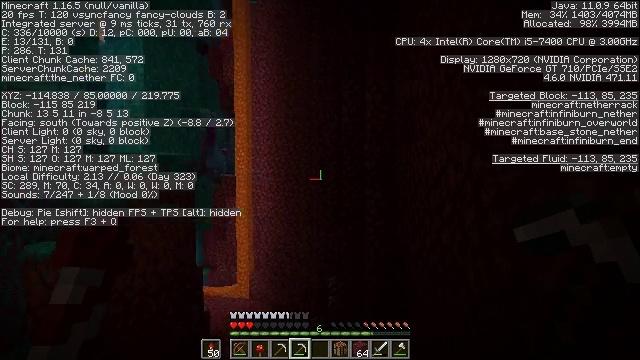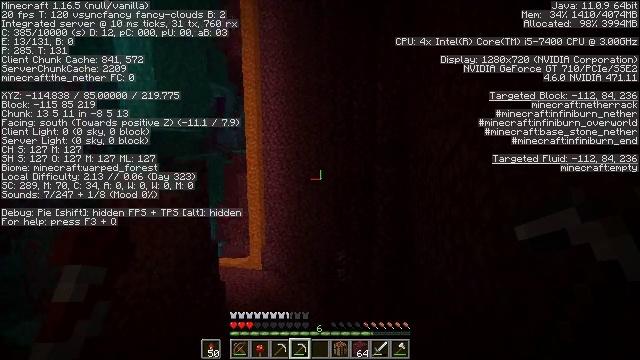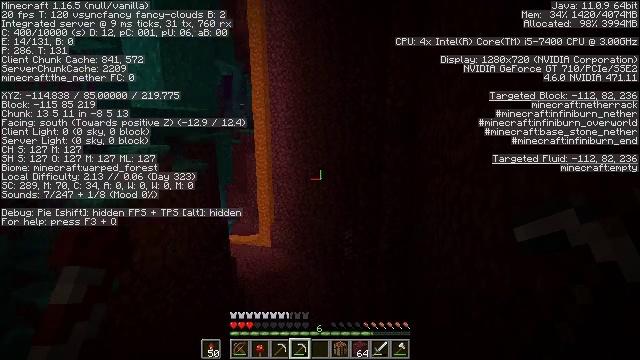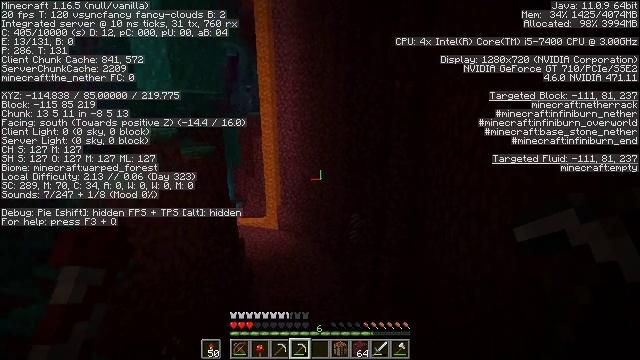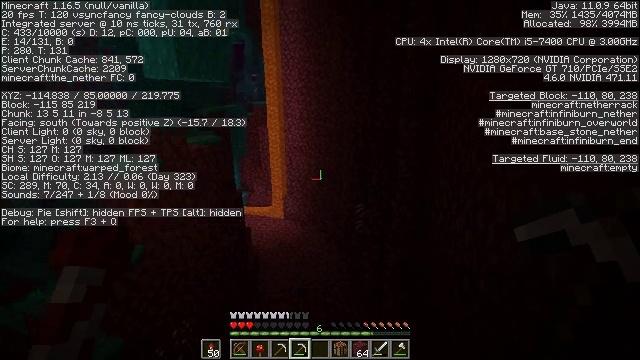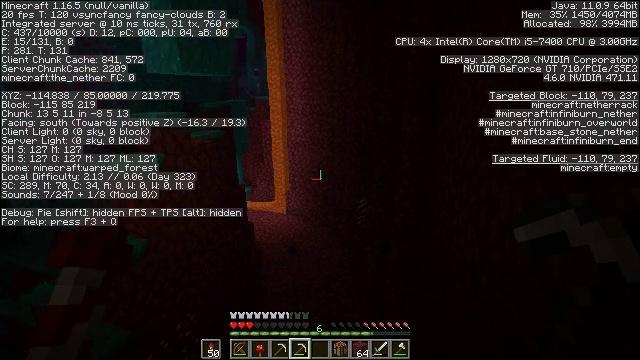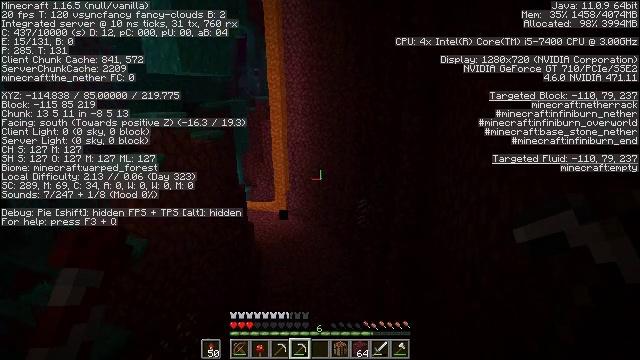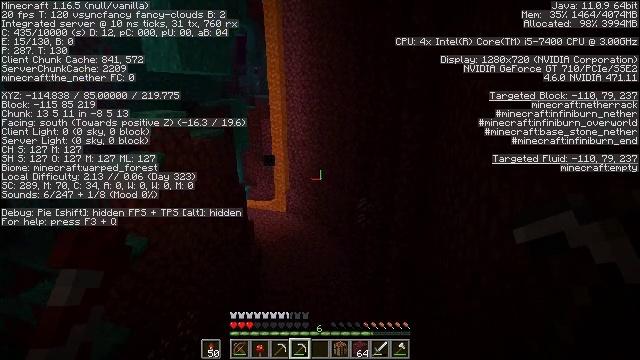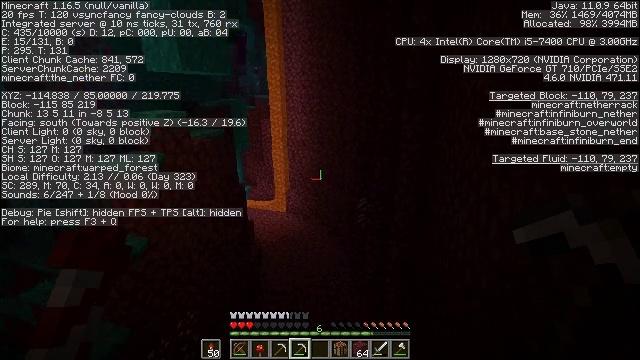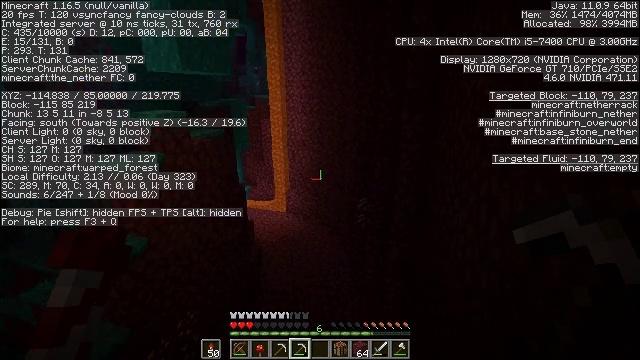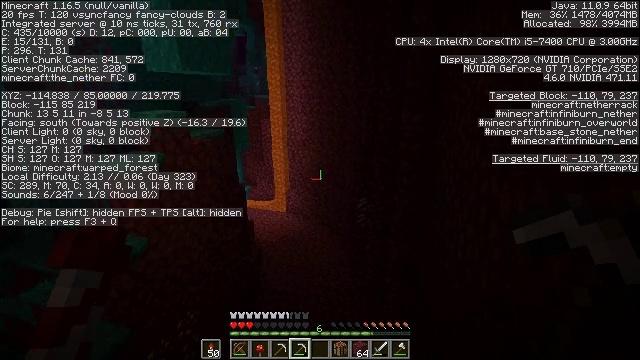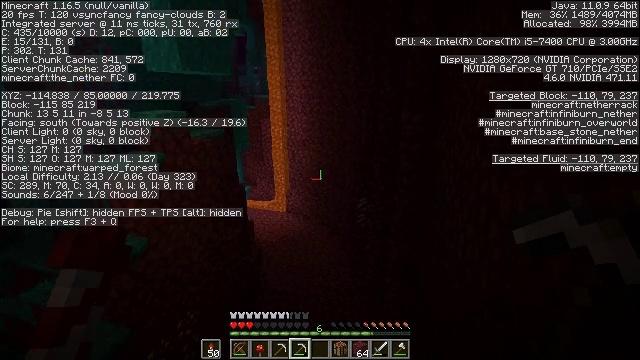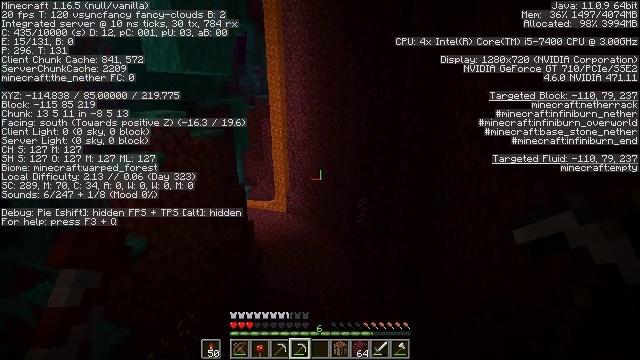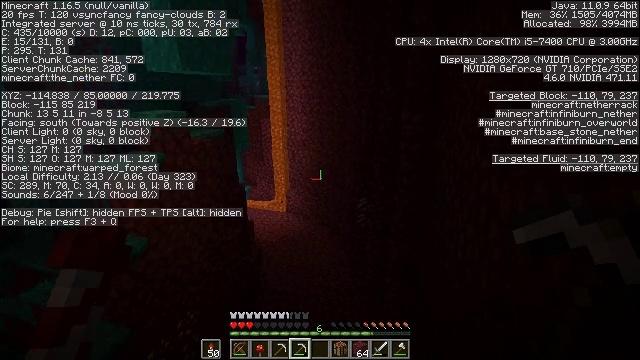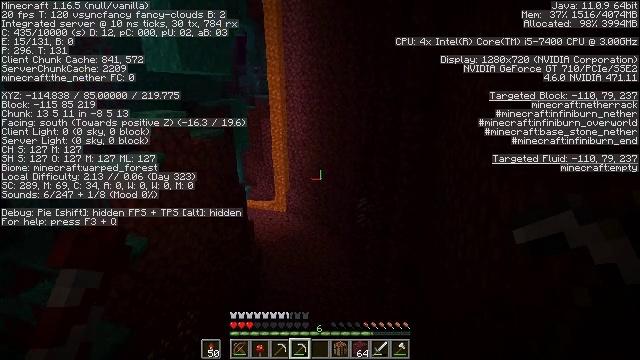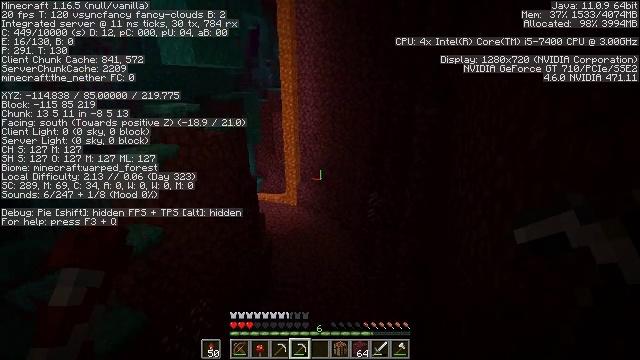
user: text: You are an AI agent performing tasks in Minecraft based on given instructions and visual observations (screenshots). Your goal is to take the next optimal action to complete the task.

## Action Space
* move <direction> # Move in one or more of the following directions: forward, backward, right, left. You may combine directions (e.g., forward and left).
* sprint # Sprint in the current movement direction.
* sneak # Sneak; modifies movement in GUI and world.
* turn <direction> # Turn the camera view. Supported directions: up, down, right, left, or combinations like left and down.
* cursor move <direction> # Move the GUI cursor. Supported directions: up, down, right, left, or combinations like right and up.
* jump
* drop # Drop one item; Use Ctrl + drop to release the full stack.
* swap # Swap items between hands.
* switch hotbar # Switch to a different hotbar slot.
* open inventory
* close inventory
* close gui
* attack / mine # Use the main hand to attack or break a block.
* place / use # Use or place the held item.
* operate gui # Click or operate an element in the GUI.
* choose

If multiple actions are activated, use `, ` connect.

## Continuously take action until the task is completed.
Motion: motion action
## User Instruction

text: Gather nether gold ore using a pickaxe.
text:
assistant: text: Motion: turn left and down
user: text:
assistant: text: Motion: turn left and down
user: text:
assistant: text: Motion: turn left and down
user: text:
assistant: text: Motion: turn left and down
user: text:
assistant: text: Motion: turn down
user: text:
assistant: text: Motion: no_op
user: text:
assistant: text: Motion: no_op
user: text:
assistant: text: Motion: no_op
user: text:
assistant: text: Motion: no_op
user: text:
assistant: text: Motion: no_op
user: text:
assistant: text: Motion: no_op
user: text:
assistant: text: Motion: no_op
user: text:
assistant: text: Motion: no_op
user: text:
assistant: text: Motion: no_op
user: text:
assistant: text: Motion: turn left and down
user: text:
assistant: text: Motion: turn left and down
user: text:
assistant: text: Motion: turn left and down
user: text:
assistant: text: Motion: turn left
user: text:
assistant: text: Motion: turn left
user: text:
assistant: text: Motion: turn left
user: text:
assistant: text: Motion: turn left
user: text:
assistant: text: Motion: no_op
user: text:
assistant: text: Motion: no_op
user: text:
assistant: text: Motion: no_op
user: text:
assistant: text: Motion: no_op
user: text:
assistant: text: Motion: no_op
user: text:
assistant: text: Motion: no_op
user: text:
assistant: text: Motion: no_op
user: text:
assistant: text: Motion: no_op
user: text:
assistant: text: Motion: no_op